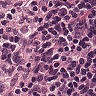
Metastatic tissue present: no